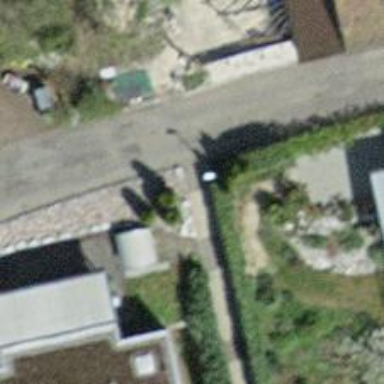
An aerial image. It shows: Road with steps.